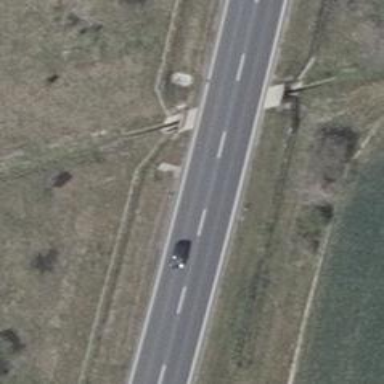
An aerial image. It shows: Asphalt road classified as primary highway which is motorroad.